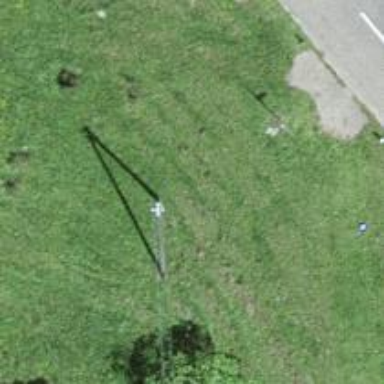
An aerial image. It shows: Power pole.